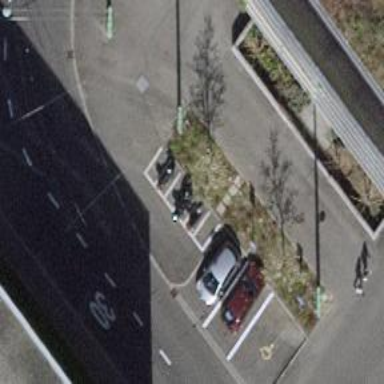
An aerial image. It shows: Motorcycle parking facility.